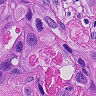
Metastatic tissue present: yes